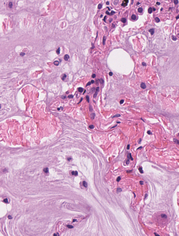
Tumor epithelial tissue: no
Tumor-associated stroma tissue: no
Normal tissue: yes